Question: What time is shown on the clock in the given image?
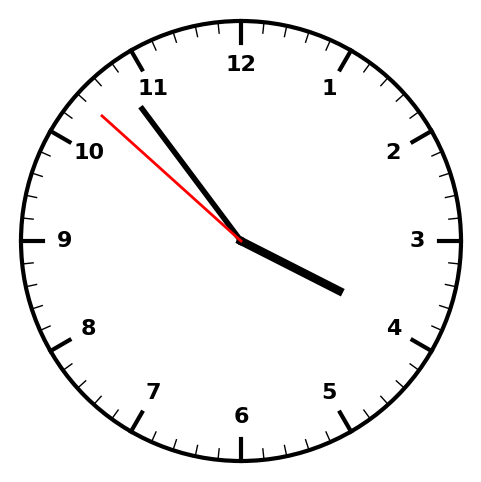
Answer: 03:53:52